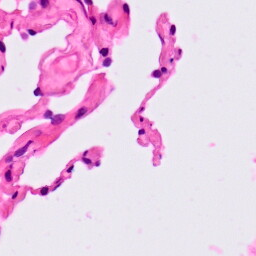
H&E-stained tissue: Lung